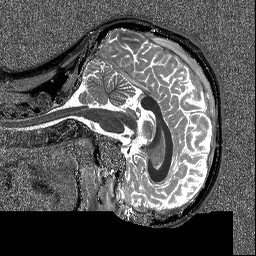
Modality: T1map
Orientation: sagittal
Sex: male